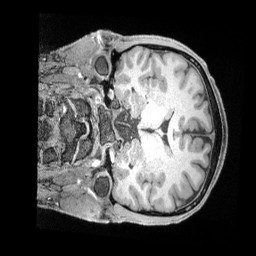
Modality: T1w
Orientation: coronal
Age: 35
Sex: male
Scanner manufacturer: siemens
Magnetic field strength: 3 T
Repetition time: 2 s
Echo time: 0.00211 s